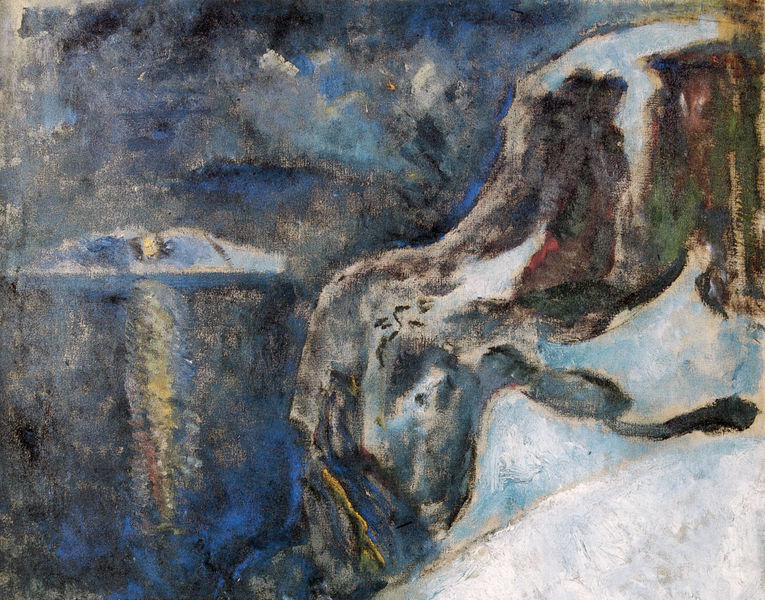
Titel: Winter am Meer
Künstler: Edvard Munch
Standort: Oslo
Institution: Munch-Museet
Schlagwörter: berg, blau, felsen, gemälde, himmel, wolken, gelb, grün, landschaft, frau, grau, nacht, weiss, rot, schnee, weg, wolke, malerei, spiegelung, sonne, gebirge, winter, stimmung